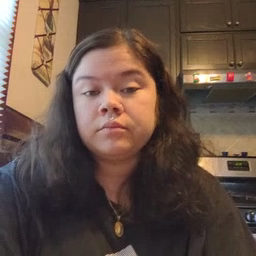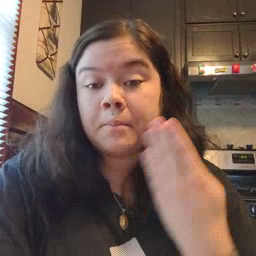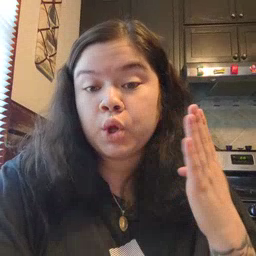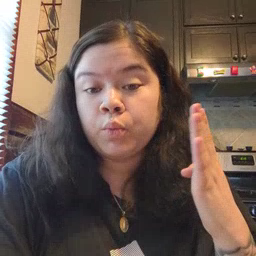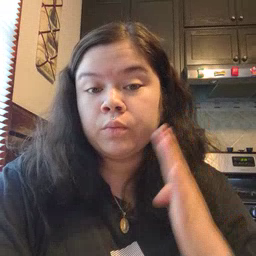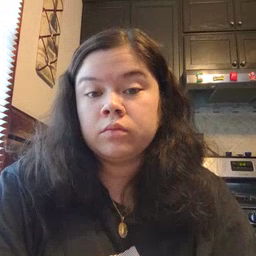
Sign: blue